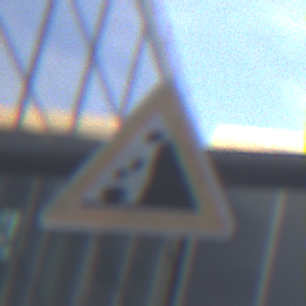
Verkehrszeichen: SteinschlagRechts
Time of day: SunriseSunset
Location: Outdoor (Urban)
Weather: PartlyCloudy
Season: NotSpecified
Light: Natural